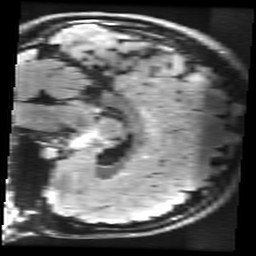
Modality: FLAIR
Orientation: sagittal
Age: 20
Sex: female
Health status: healthy
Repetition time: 12 s
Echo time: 0.09782 s